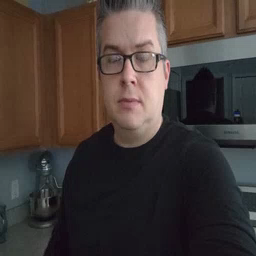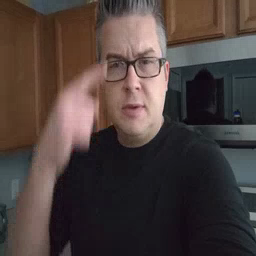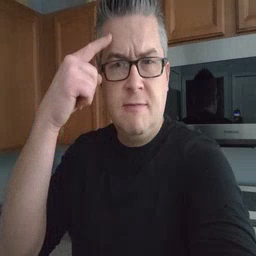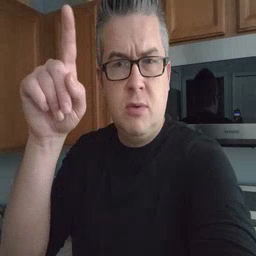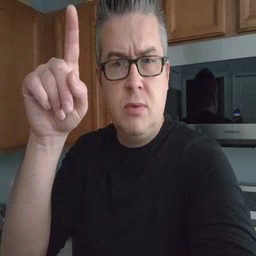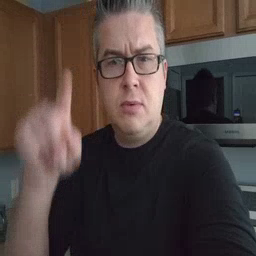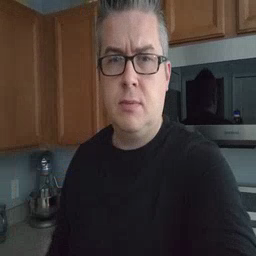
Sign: for